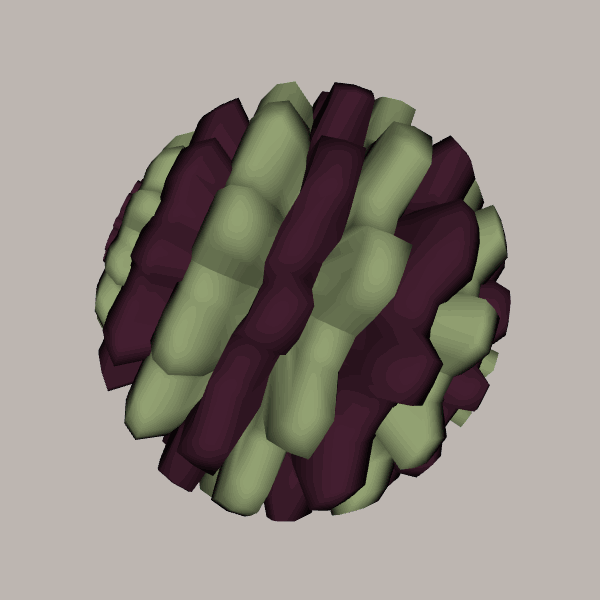
Background: light